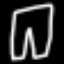
Label: pants